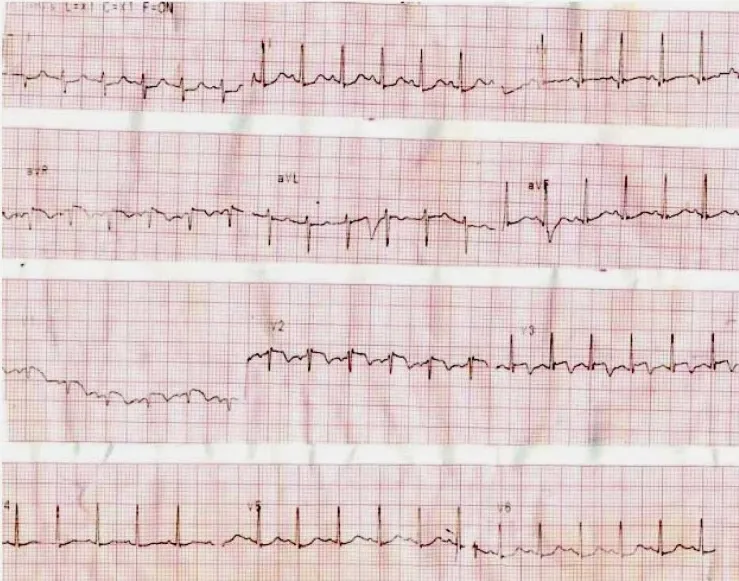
The 12-lead electrocardogram (ECG) of the first patient demonstrating tachycardia with QT interval of 440 milliseconds and ST segment elevation in aVR and T wave inversion V1, V2 and V3.
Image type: electrography (ekg)